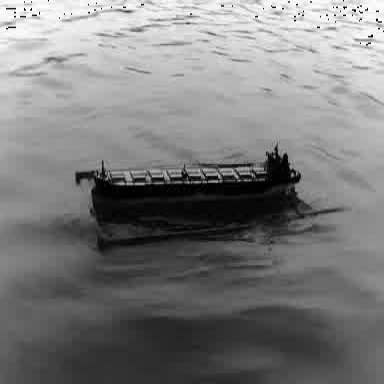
There is a liner in the infrared image.